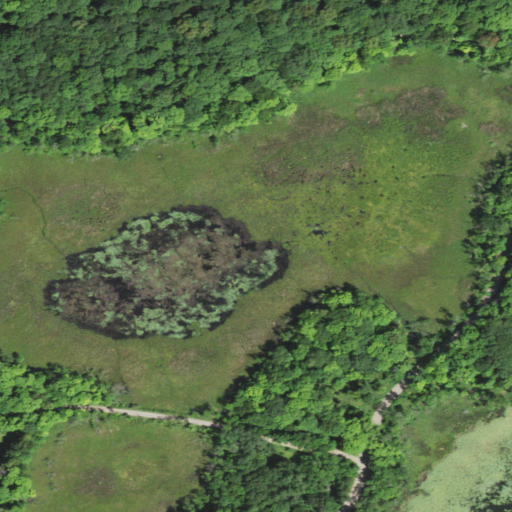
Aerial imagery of cape in Minnesota named Lake Sylvia Peninsula containing herbaceous wetlands, deciduous forest, open development, open water, and woody wetlands